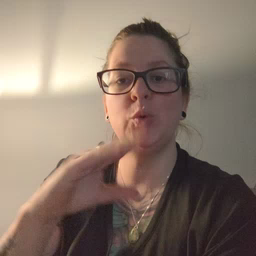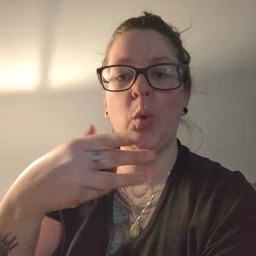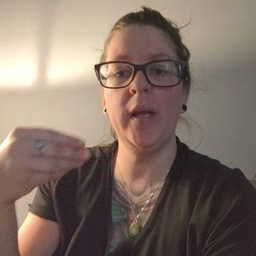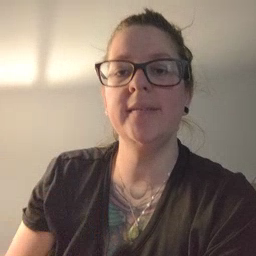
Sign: story